Question: I am getting this error in rails whenever i am trying to create an object for the model. I am working on Windows 7
'''
C:\Ruby\joker\chapter3>ruby script/console
Loading development environment (Rails 2.3.8)
>> mycb = ComicBook.new
SyntaxError: C:/Ruby/joker/chapter3/app/models/comic_book.rb:19: syntax error, u
nexpected $end, expecting kEND
from C:/Ruby/lib/ruby/gems/1.8/gems/activesupport-2.3.8/lib/active_suppo
rt/dependencies.rb:380:in 'load_without_new_constant_marking'
from C:/Ruby/lib/ruby/gems/1.8/gems/activesupport-2.3.8/lib/active_suppo
rt/dependencies.rb:380:in 'load_file'
from C:/Ruby/lib/ruby/gems/1.8/gems/activesupport-2.3.8/lib/active_suppo
rt/dependencies.rb:521:in 'new_constants_in'
from C:/Ruby/lib/ruby/gems/1.8/gems/activesupport-2.3.8/lib/active_suppo
rt/dependencies.rb:379:in 'load_file'
from C:/Ruby/lib/ruby/gems/1.8/gems/activesupport-2.3.8/lib/active_suppo
rt/dependencies.rb:259:in 'require_or_load'
from C:/Ruby/lib/ruby/gems/1.8/gems/activesupport-2.3.8/lib/active_suppo
rt/dependencies.rb:425:in 'load_missing_constant'
from C:/Ruby/lib/ruby/gems/1.8/gems/activesupport-2.3.8/lib/active_suppo
rt/dependencies.rb:80:in 'const_missing'
from C:/Ruby/lib/ruby/gems/1.8/gems/activesupport-2.3.8/lib/active_suppo
rt/dependencies.rb:92:in 'const_missing'
from (irb):1
>>
'''
I have also attached the image so that you can look at the model itself

Also I am attaching you the created model ComicBook
'''
C:\Ruby\joker\chapter3>ruby script/generate model ComicBook
exists app/models/
exists test/unit/
exists test/fixtures/
create app/models/comic_book.rb
create test/unit/comic_book_test.rb
create test/fixtures/comic_books.yml
create db/migrate
create db/migrate/20100923101842_create_comic_books.rb
'''
The environment I am working is
'''
Ruby version 1.8.7 (i386-mingw32)
RubyGems version 1.3.7
Rack version 1.1
Rails version 2.3.8
Active Record version 2.3.8
Active Resource version 2.3.8
Action Mailer version 2.3.8
Active Support version 2.3.8
Application root C:/Ruby/joker/chapter3
Environment development
Database adapter mysql
Database schema version 20100923101842
'''
Looking forward for your help
Thank You
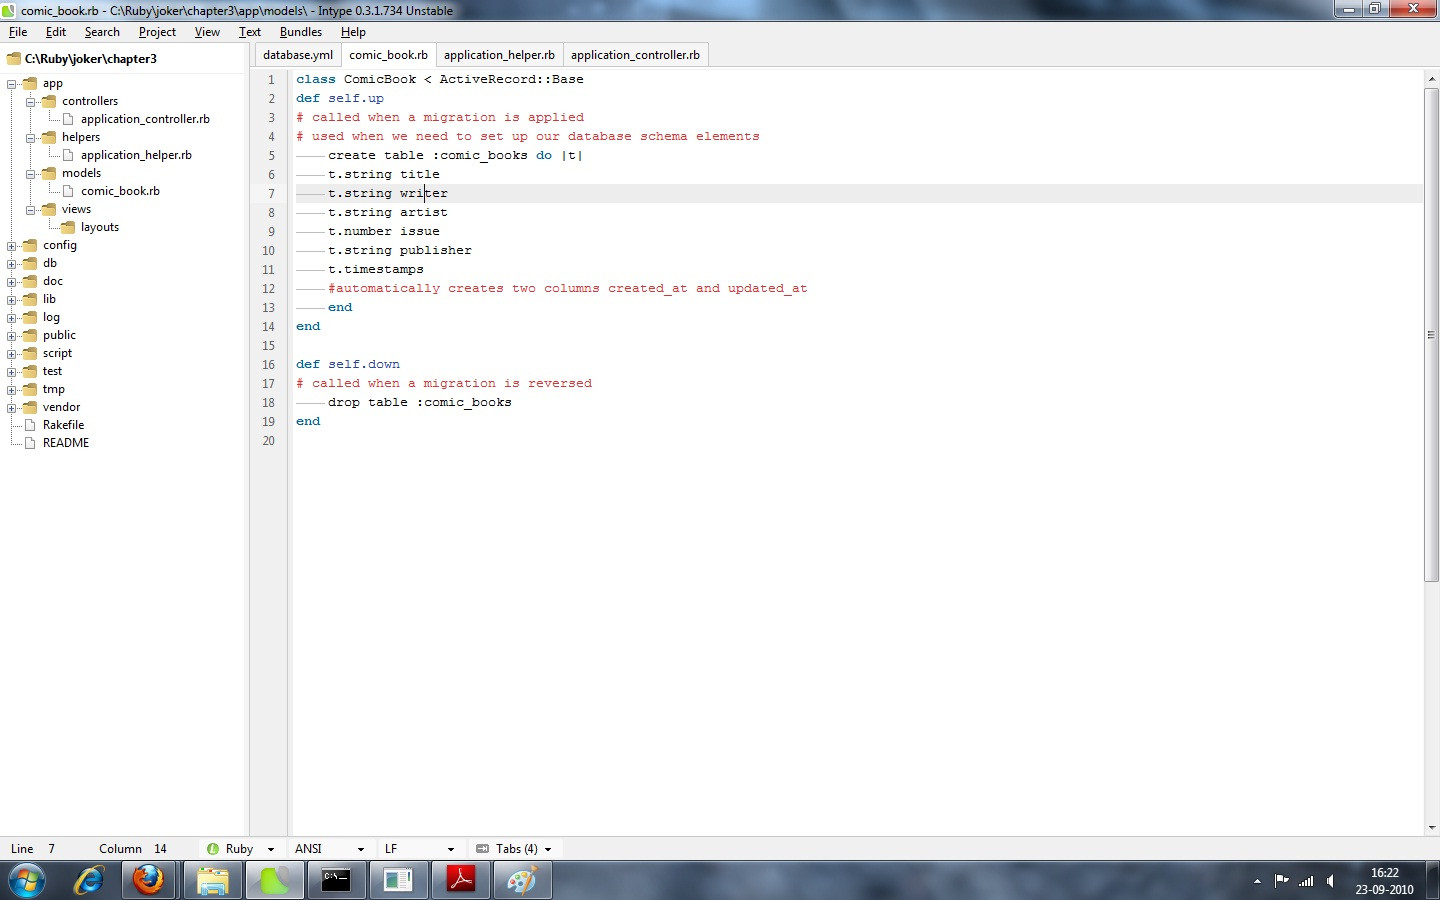
Answer: Methods 'self.up' and 'self.down' must be in the migration(db/migrate/20100923101842_create_comic_books.rb)
Clean class of the CookBook model must look like this:
'''
class CookBook < ActiveRedord::Base
end
'''